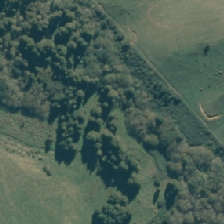
Land cover: deciduous_hardwood